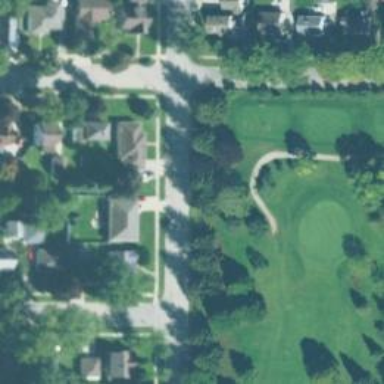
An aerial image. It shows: Path used for both walking and golf.